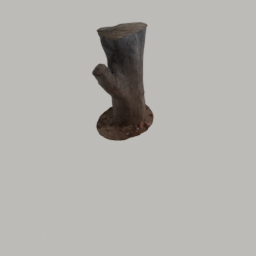
Label: nature